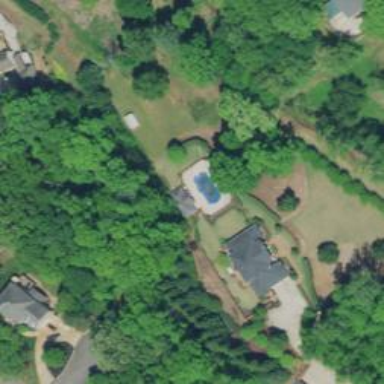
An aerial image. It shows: Swimming pool located in leisure land.